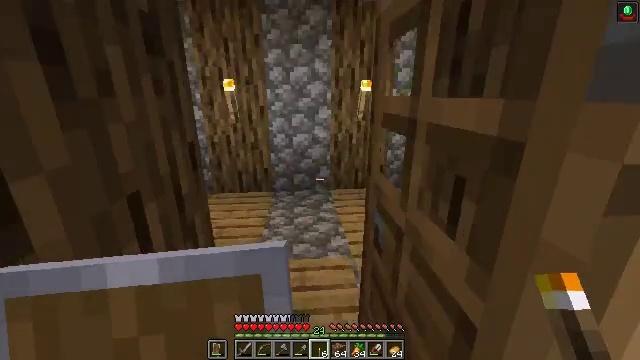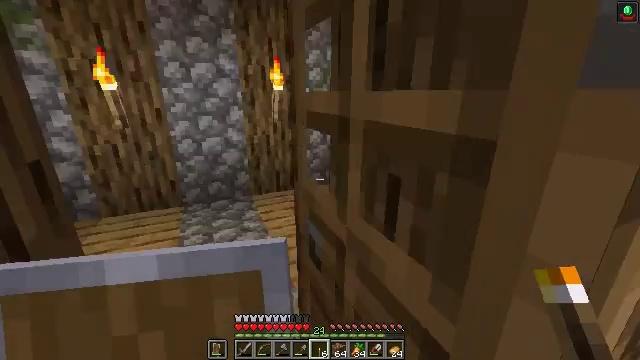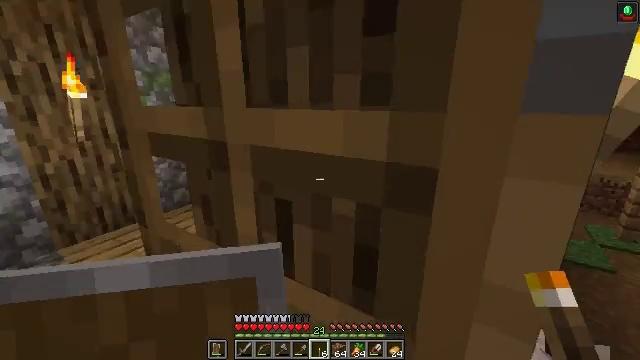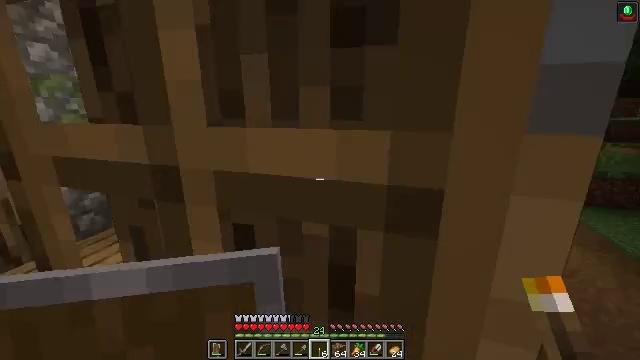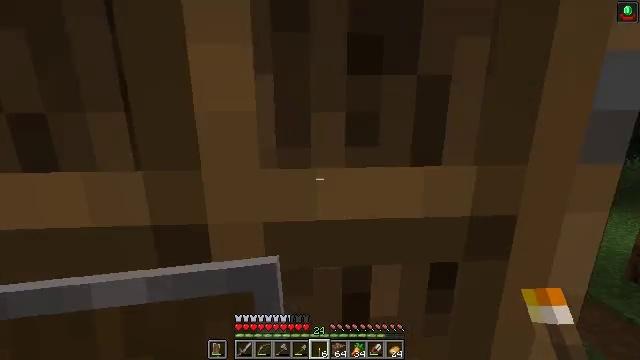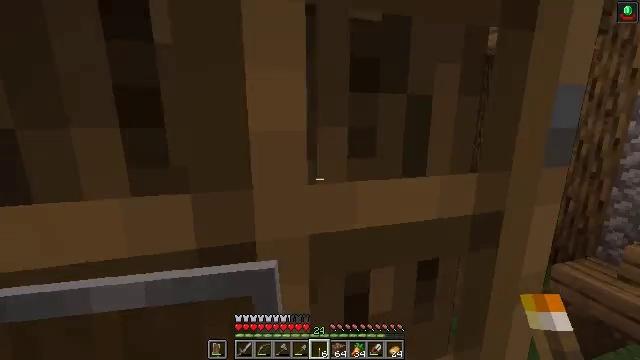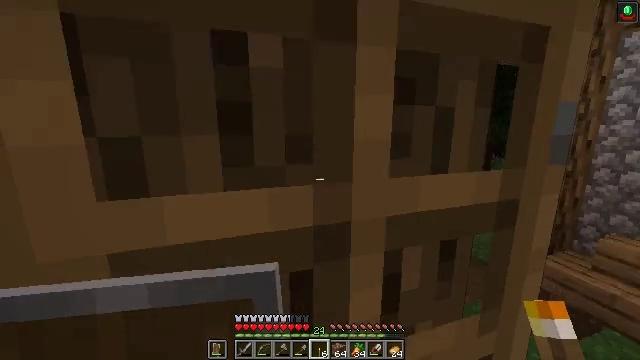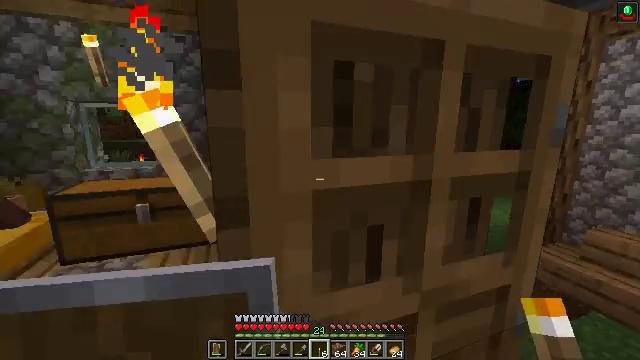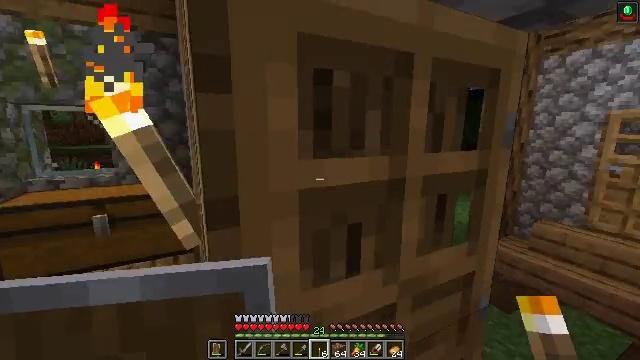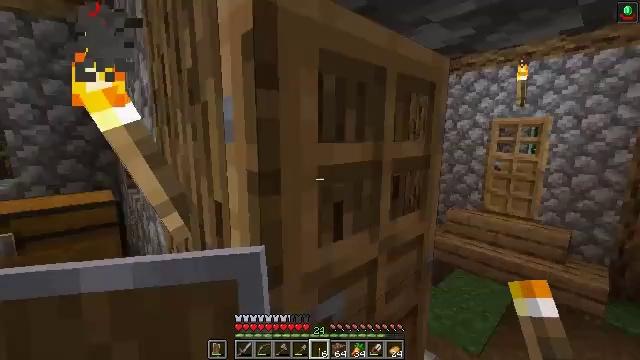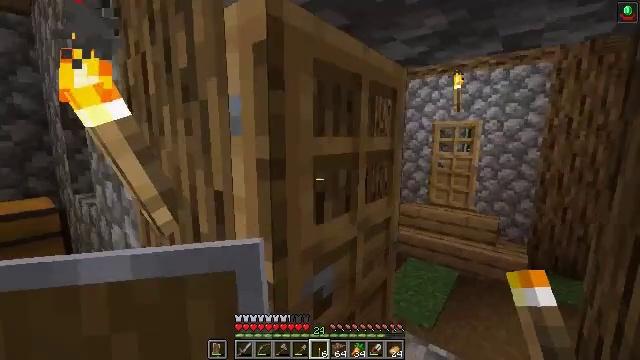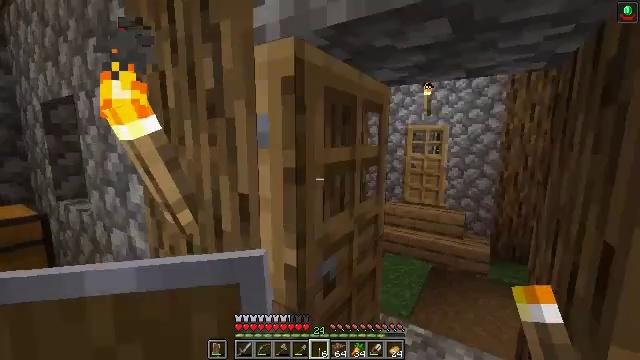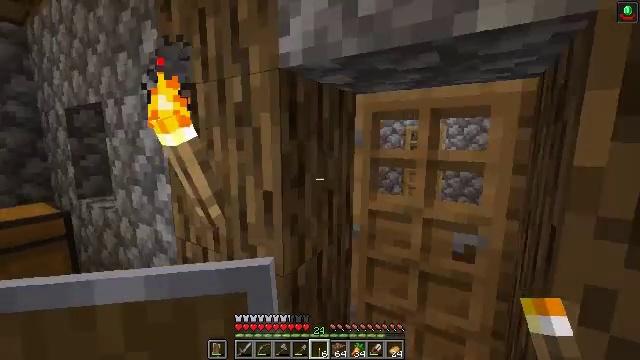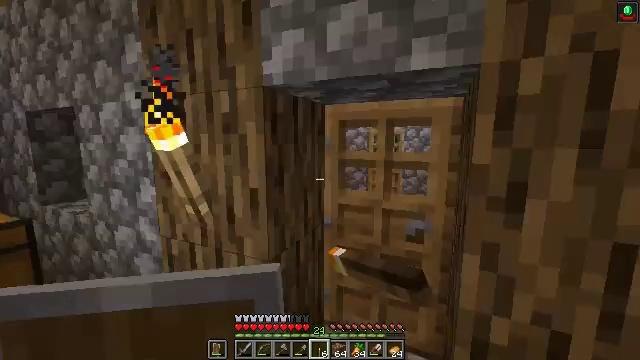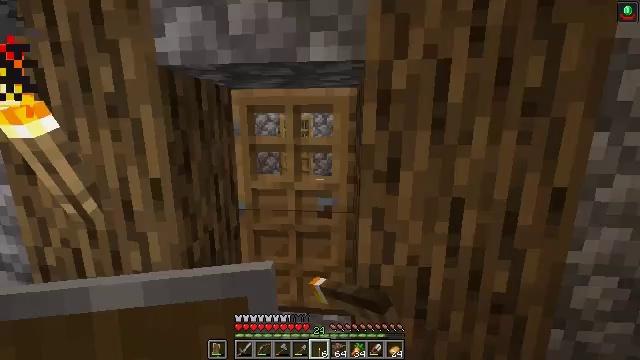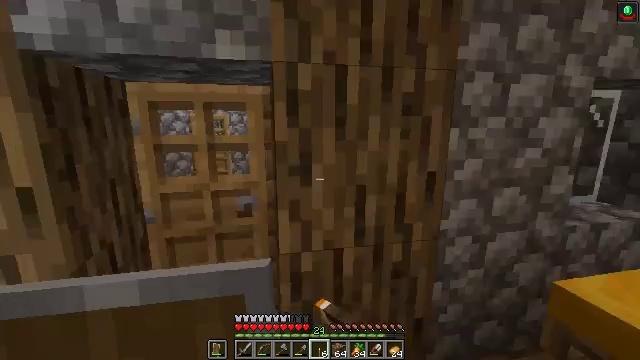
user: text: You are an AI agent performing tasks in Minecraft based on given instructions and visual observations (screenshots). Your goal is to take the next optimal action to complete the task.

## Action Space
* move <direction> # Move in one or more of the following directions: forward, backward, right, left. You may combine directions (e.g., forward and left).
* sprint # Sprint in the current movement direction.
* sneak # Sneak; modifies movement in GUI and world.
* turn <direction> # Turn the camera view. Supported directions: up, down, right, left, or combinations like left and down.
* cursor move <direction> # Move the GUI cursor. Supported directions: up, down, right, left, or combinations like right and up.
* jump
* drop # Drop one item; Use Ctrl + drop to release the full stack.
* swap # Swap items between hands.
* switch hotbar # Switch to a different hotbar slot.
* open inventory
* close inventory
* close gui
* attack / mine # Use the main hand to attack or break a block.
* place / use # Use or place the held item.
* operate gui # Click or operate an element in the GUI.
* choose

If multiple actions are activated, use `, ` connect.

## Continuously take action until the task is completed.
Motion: motion action
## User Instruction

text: Use a crafting table to create orange dye.
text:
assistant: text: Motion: move forward, turn right
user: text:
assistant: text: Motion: move forward and move left, turn right and up
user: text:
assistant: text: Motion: move forward and move left, turn right and up
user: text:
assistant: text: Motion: move forward and move left, turn right and up
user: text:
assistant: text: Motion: move back and move left, turn right and up
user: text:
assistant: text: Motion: move back and move left, turn right
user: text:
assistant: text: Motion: move back and move left, turn right
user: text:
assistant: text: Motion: move back and move left, turn right and up
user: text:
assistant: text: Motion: move back and move left, turn right and up
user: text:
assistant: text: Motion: move back and move left, turn right
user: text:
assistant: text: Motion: move back, turn right
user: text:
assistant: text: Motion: move back, use / place
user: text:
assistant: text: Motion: move back, turn right, use / place
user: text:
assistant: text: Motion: turn right and down
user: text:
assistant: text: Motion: turn right
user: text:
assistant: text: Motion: turn right and down
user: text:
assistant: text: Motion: turn right and up
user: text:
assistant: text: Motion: turn right and up
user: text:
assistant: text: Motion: no_op
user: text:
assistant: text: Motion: turn right
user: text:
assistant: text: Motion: no_op
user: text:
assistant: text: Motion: turn left and down
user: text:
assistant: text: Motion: turn left and down
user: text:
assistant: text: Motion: move right, turn left and down
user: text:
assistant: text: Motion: move right, turn left and down
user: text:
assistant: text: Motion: move right, turn left
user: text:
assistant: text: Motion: turn left
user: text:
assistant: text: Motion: turn left and up
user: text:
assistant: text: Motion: turn left and up
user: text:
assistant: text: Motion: turn left